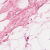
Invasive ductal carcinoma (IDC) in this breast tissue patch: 0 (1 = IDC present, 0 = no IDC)